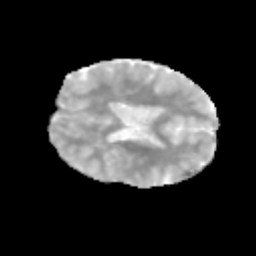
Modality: MD
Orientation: axial
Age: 10
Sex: male
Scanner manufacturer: siemens
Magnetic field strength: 3 T
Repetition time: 3.8 s
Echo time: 0.07 s